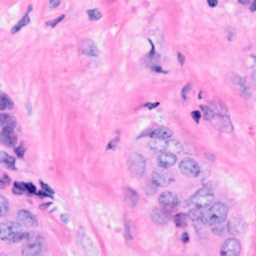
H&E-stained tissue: Breast